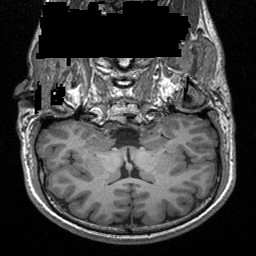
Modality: T1w
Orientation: sagittal